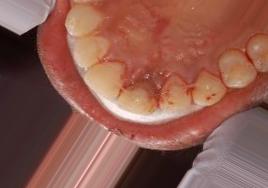
Condition: Tooth Discoloration